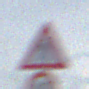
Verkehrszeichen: FussgaengerLinks
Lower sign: Geschwindigkeit40
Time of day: MorningAfternoon
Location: Outdoor (RoadRail)
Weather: PartlyCloudy
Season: NotSpecified
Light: Natural